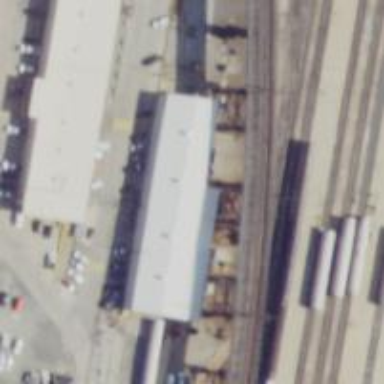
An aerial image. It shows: Railway yard in service.